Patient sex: F
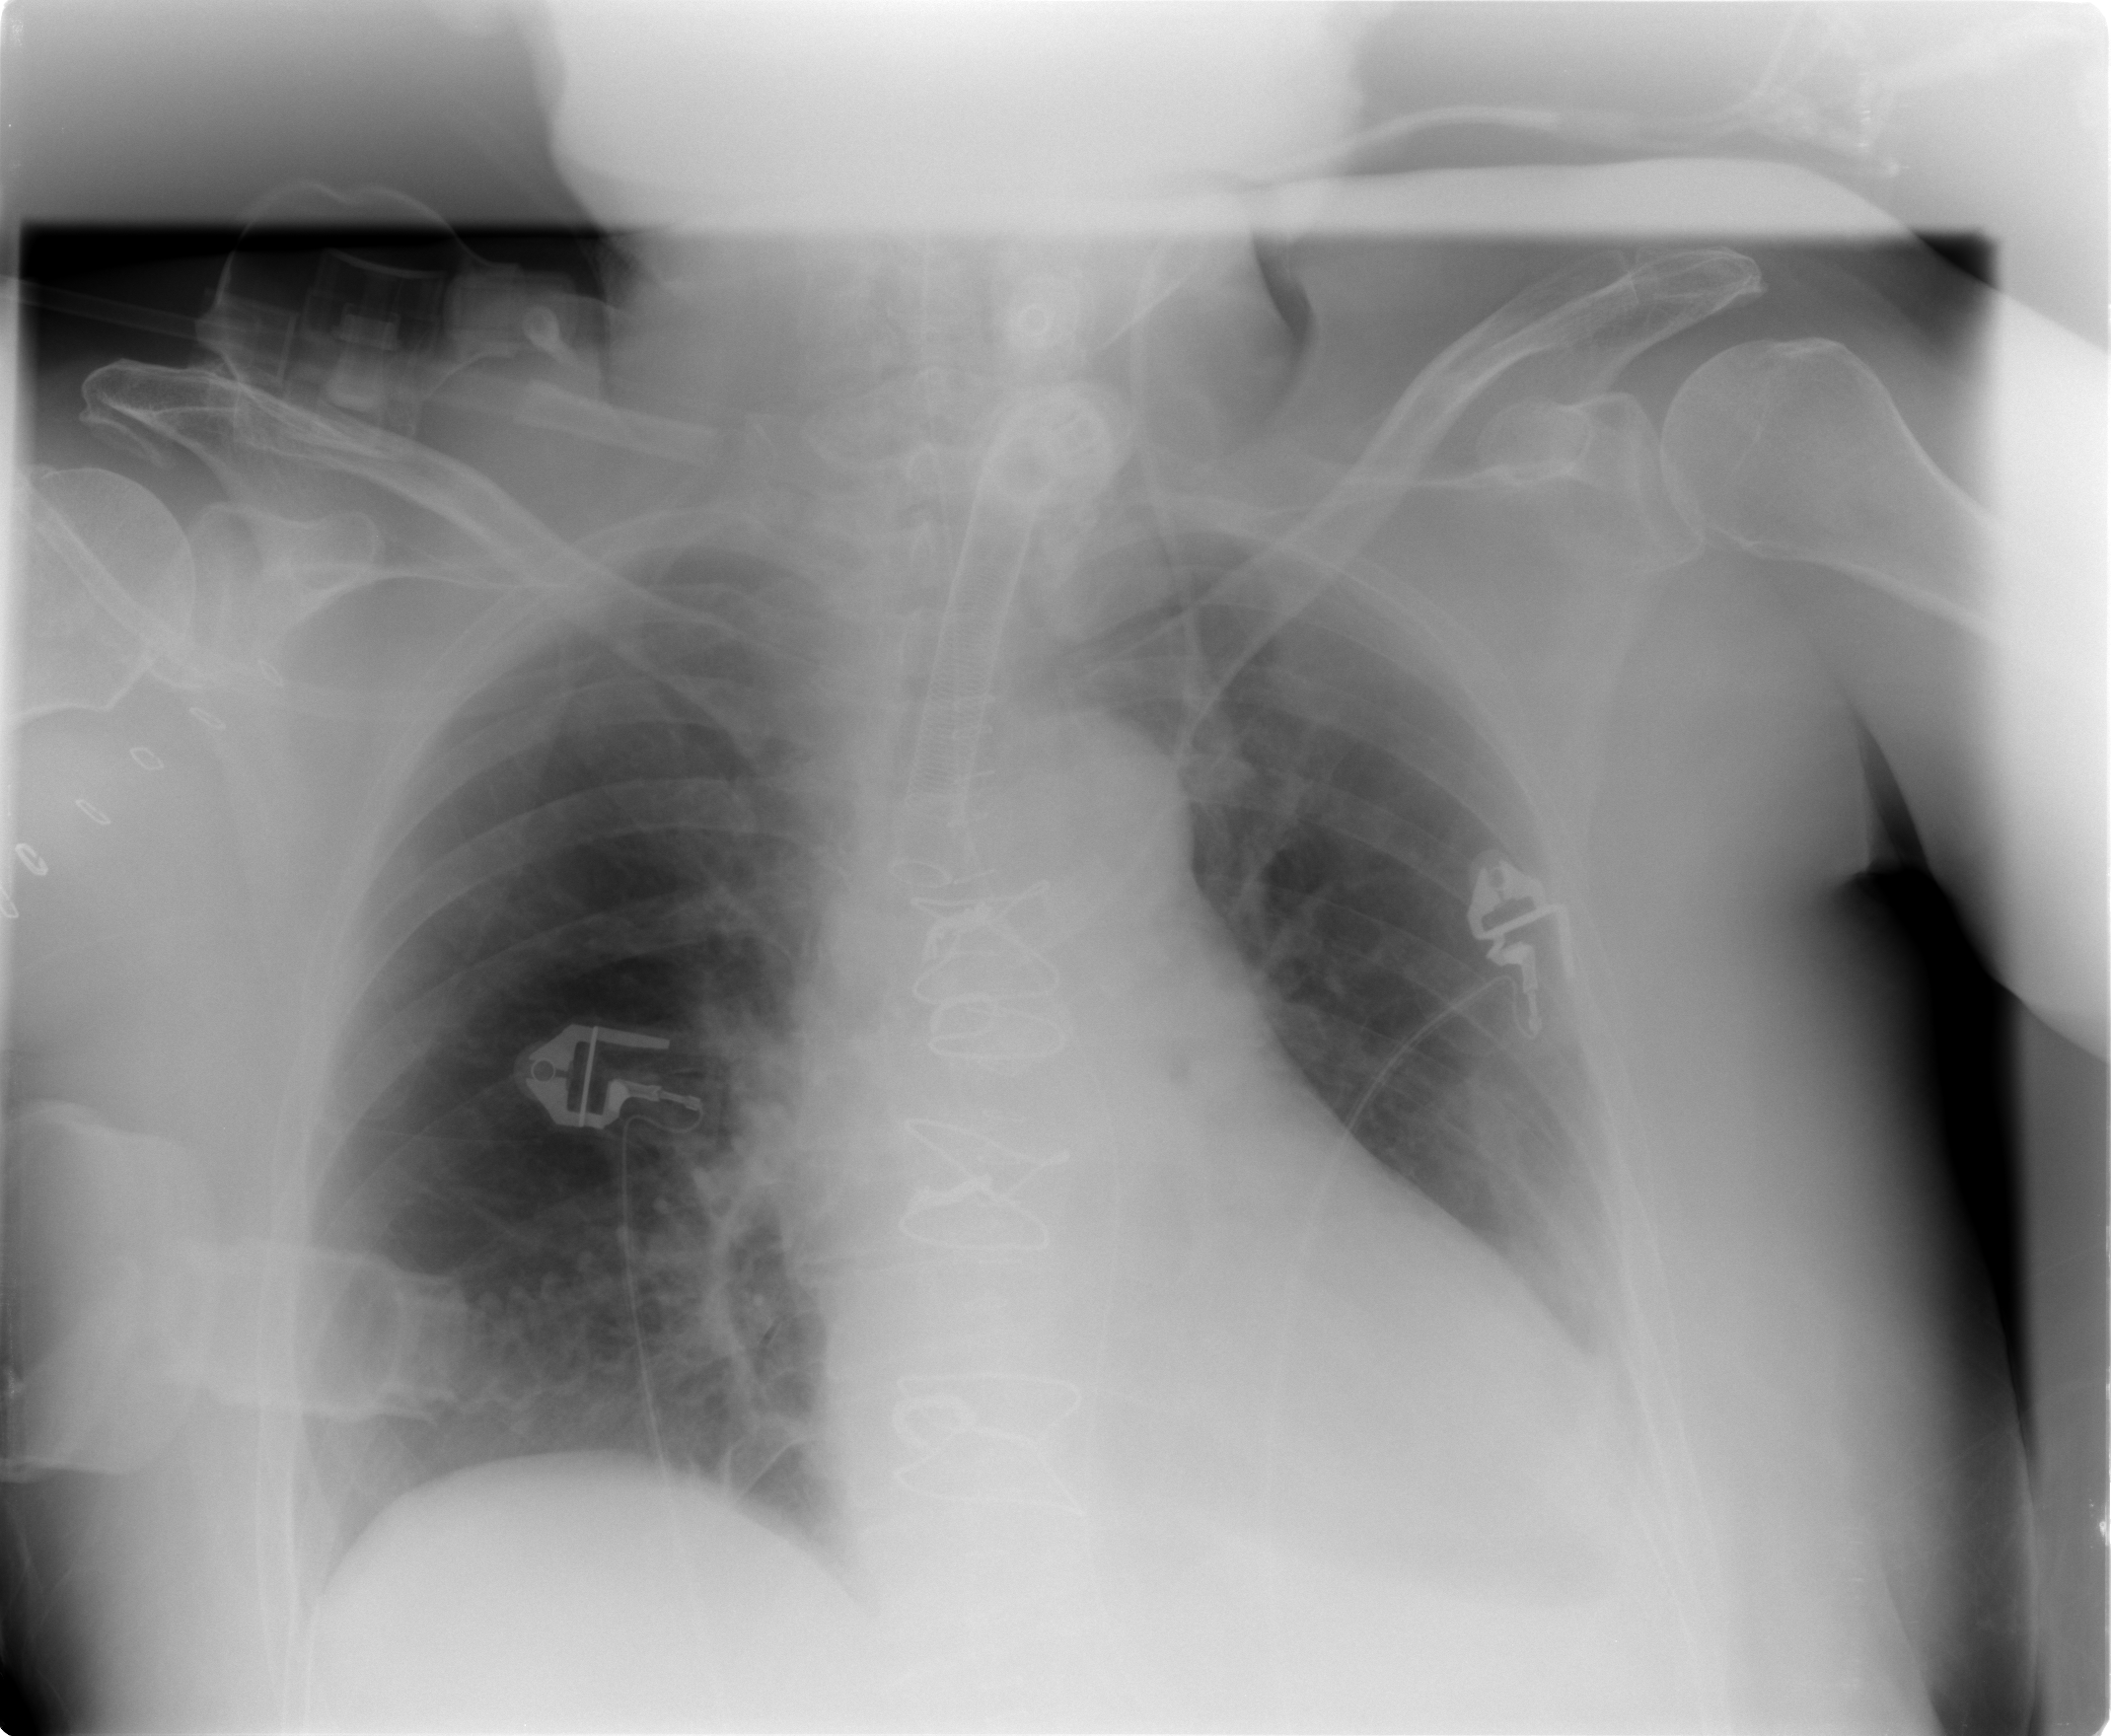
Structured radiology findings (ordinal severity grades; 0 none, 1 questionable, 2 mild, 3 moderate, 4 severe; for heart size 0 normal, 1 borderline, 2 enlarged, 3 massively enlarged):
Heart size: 0
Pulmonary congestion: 0
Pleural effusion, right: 0
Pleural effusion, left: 2
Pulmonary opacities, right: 0
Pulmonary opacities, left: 0
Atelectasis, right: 0
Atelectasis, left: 2